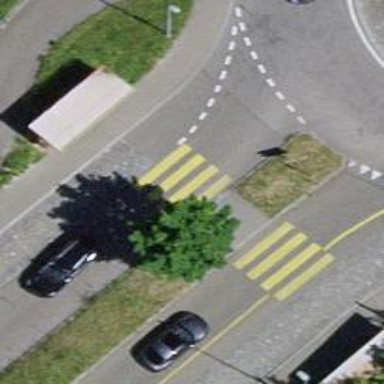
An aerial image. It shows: Uncontrolled zebra crossing on the road.